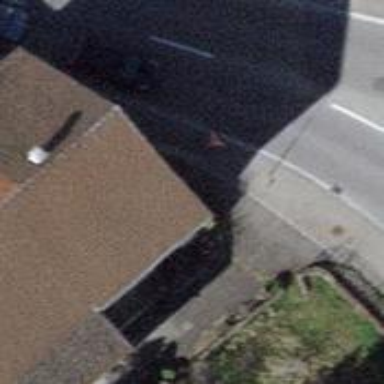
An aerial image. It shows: Terrace-style building with gabled roof.